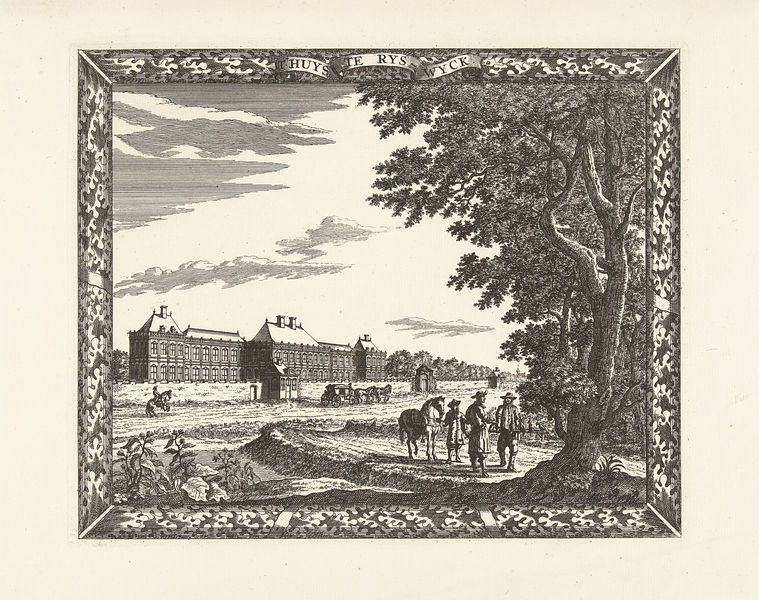
Titel: Huis ter Nieuburch in Rijswijk
Künstler: Cornelis Elandts
Standort: Amsterdam
Institution: Rijksmuseum
Schlagwörter: architecture, men, palace, people, window, conversation, print, woodcut, cloud, horses, sky, tree, building, house, landscape, houses, roof, street, trees, forest, river, path, road, view, drawing, black and white, frame, castle, etching, dirt, leaves, carriage, horse, chimney, branch, trail, border, latin, text, labor, versailles, plough, l, creek, chimny, rennaisance, buidling, asylum, me, furrow, crrage, coatch, chimnies, clound, creekbed, horse carriege, means of traveling